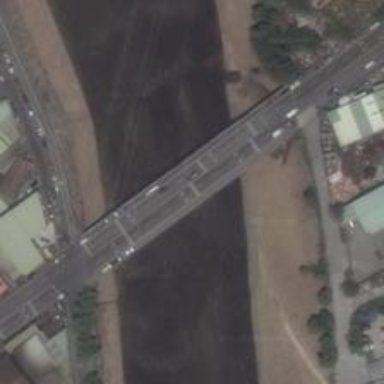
The bridge connects the industrial areas on both sides of the river .